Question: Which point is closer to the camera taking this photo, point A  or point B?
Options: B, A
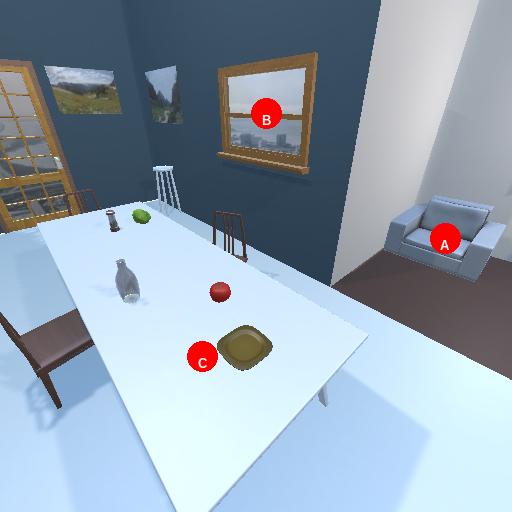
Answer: B